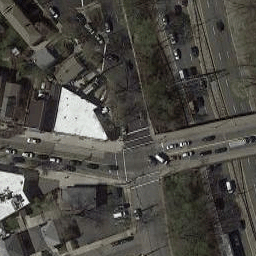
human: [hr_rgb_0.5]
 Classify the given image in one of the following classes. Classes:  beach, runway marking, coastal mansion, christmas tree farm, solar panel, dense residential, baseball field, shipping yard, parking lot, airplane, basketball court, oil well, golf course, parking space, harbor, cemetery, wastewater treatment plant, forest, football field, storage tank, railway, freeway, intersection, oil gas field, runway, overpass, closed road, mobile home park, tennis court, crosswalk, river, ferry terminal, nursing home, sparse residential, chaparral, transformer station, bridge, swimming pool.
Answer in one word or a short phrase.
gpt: intersection